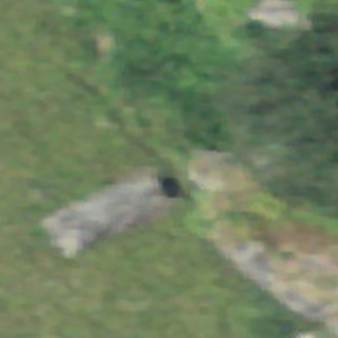
Label: other